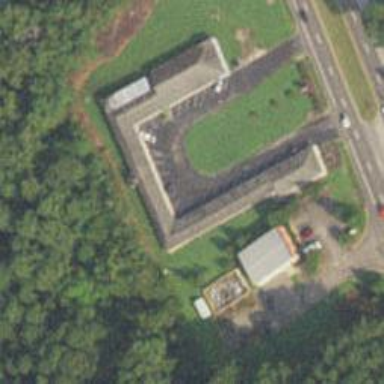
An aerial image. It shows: Building that is motel.